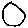
Label: moon